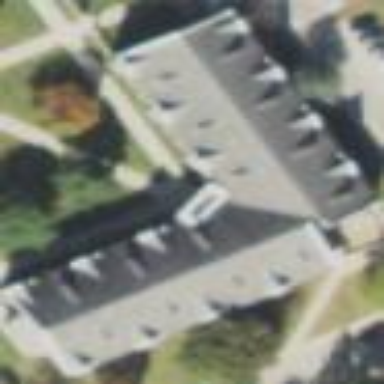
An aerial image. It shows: Dormitory building.